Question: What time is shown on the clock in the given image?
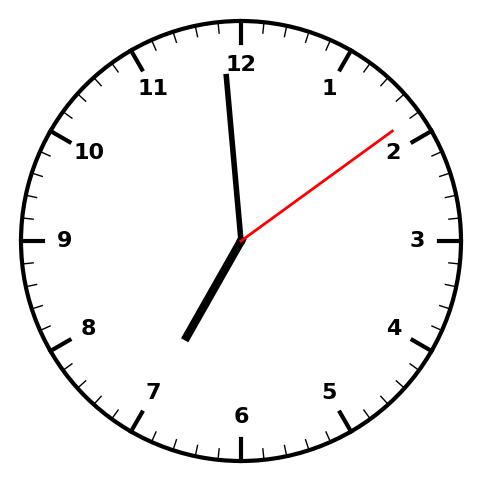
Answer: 06:59:09